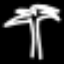
Label: palm tree